Group 1:
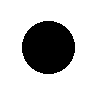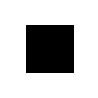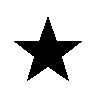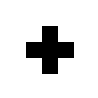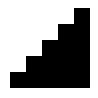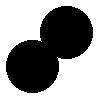
Group 2:
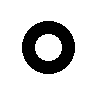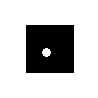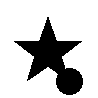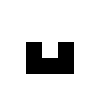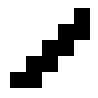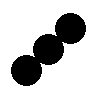
Rule separating the two groups: There is a point that can see (in straight lines) all points vs. there is no point that can see (in straight lines) all points.
Concepts: all, existence, imagined_entity, imagined_line_or_curve, imagined_point
Comments: Left examples are called "star domains."
Author: Aaron David Fairbanks